You are looking at the short-time Fourier spectrogram of a bearing's acceleration signal. Based on the visible evidence, which condition applies: normal, inner_race, outer_race, ball?
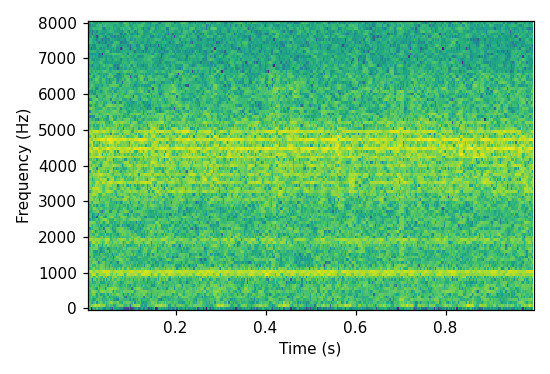
Answer: outer_race